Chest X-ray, PA view. Patient: 12 years old, sex M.
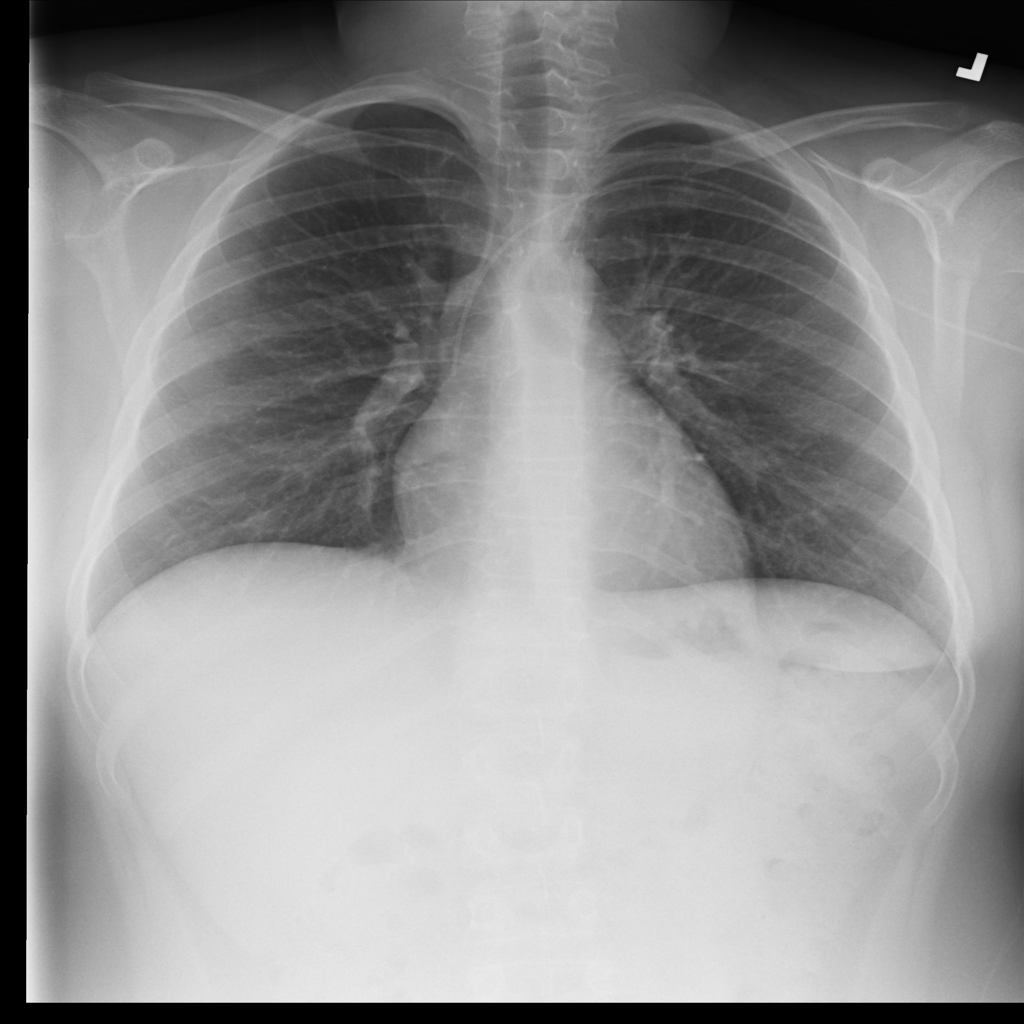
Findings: No Finding